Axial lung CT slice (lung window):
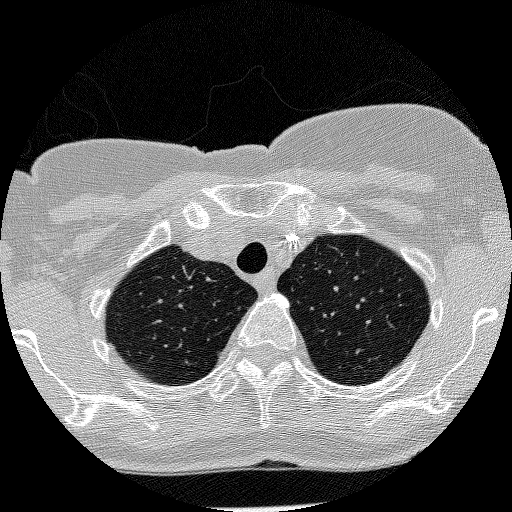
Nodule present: no